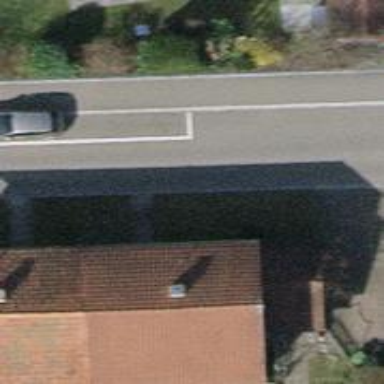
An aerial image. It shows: Residential road with asphalt surface and parallel on-street parking on the left lane.